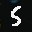
Label: 5